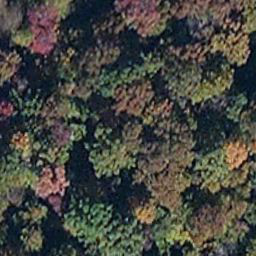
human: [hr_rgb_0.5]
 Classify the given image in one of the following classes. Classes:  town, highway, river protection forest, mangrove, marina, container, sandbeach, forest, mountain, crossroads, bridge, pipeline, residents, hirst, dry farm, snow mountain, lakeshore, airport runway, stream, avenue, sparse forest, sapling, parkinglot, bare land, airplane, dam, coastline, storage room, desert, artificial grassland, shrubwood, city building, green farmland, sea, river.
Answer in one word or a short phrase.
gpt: mangrove